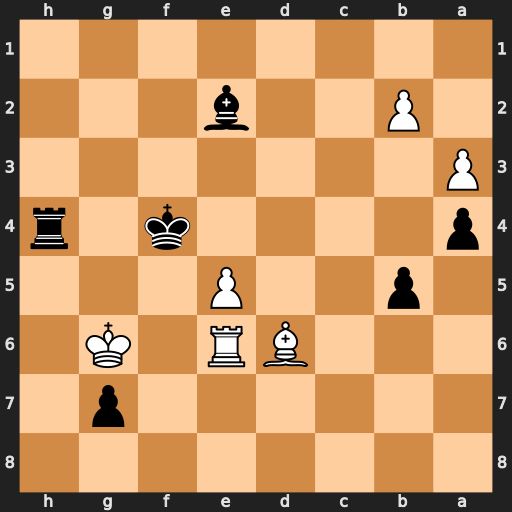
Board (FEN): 8/6p1/3BR1K1/1p2P3/p4k1r/P7/1P2b3/8
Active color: b
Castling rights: -
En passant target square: -
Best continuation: Rh6+ Kf7 Bc4